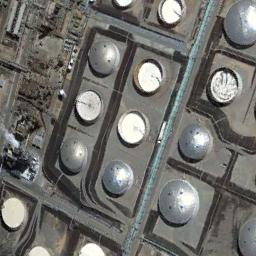
Label: storage tanks